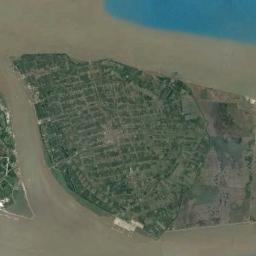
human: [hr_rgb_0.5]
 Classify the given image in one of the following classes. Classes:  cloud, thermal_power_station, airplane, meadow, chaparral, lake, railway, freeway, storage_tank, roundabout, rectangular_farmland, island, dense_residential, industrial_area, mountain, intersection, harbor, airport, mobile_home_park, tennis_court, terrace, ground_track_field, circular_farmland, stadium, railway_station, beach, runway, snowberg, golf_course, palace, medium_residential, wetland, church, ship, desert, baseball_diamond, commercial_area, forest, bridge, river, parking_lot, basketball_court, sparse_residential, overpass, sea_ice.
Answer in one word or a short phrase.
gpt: island